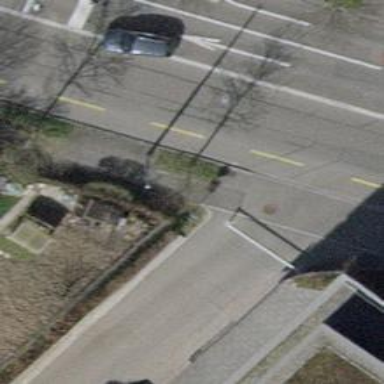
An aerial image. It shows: Lift gate barrier.